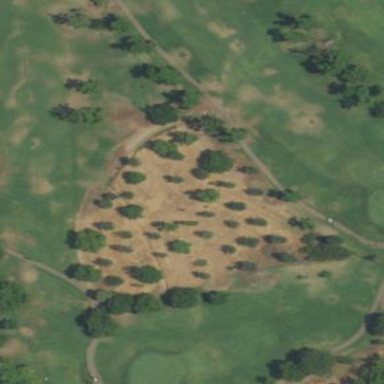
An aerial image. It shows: Area with grass used as rough in golf course.